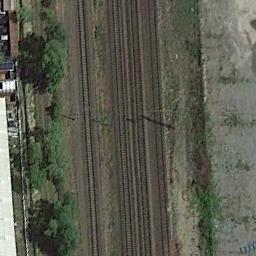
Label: railway